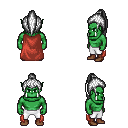
a pixel art fantasy rpg character, male body template, orc, green skin, maroon cape, white pants, white long topknot hairstyle, brown shoes, four views (front, back, left, right), 2x2 character sprite sheet, small pixel art, hard edges, no anti-aliasing